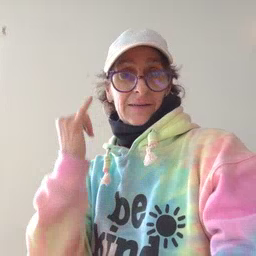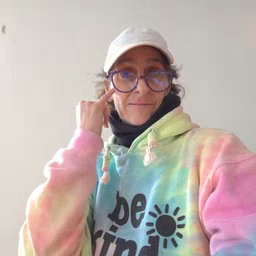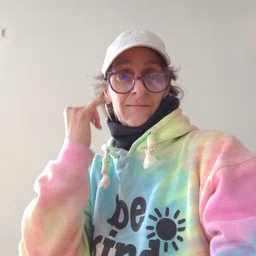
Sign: if